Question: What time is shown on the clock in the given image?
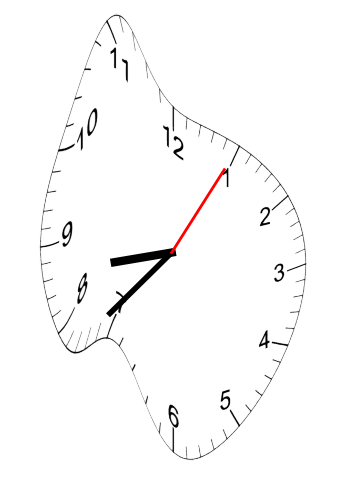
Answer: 08:37:05